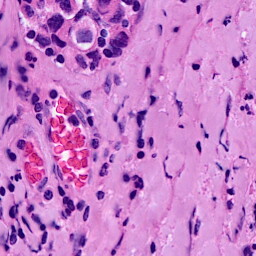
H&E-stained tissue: Breast